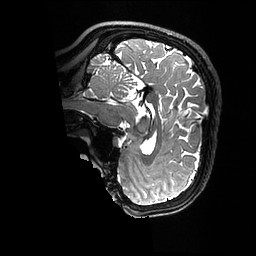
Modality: T2w
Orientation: sagittal
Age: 33
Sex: female
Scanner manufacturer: ge
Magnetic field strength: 3 T
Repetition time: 3.202 s
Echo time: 0.0665 s